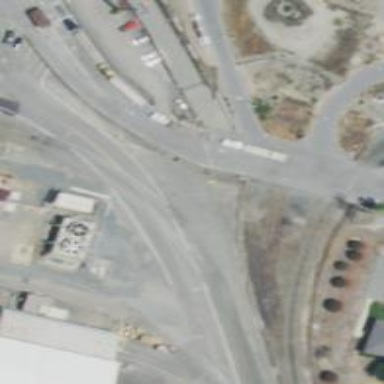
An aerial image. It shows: Crossing for the railway.